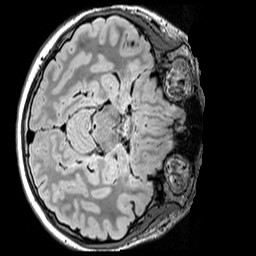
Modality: FLAIR
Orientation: axial
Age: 11
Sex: female
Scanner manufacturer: siemens
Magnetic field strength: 3 T
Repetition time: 5 s
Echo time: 0.388 s